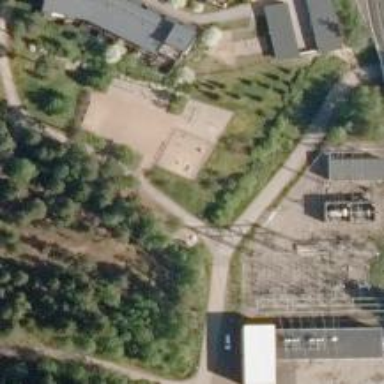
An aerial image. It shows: Springy playground.